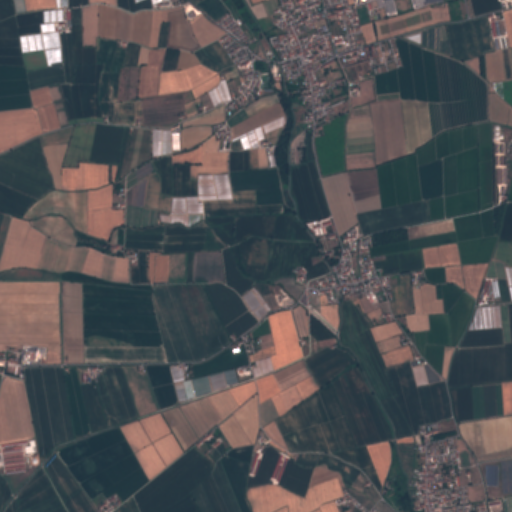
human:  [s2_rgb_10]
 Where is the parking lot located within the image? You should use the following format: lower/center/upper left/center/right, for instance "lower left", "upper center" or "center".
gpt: The parking lot is located in the upper right of the image.
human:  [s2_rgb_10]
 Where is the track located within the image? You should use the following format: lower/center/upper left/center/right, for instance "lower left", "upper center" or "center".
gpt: There is no track in the image.